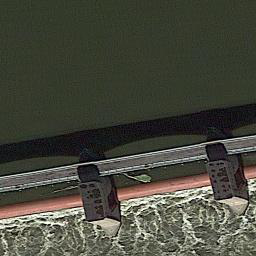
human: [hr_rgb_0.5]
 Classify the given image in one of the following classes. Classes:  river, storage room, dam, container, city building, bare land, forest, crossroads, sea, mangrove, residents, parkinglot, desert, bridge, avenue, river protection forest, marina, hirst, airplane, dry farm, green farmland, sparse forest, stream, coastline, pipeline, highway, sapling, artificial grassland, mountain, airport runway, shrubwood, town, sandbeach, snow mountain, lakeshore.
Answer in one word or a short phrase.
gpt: dam